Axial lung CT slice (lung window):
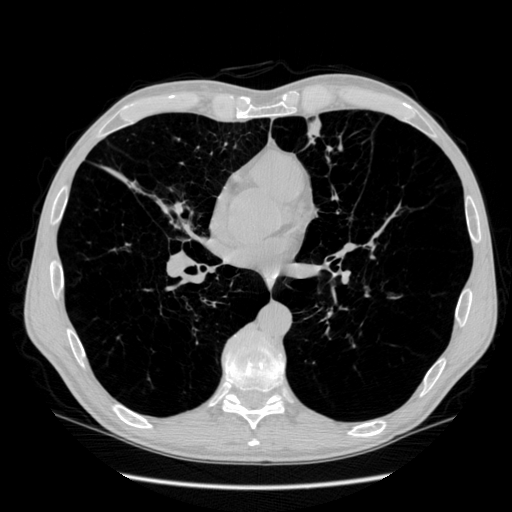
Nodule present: no